The image is a wavelet scalogram (time versus scale/frequency) of a rolling-element bearing's vibration signal. Based on the visible evidence, which condition applies: normal, inner_race, outer_race, ball?
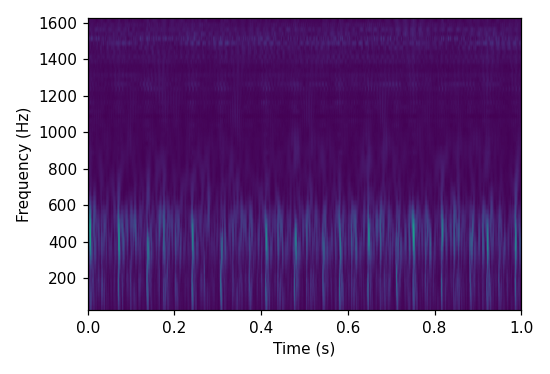
Answer: outer_race